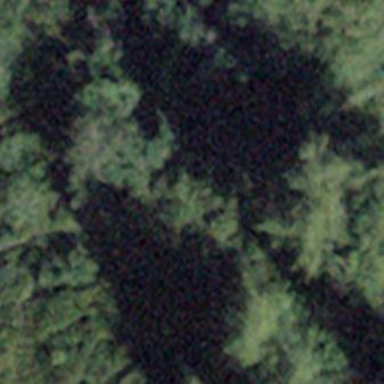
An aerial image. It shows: Forest area.